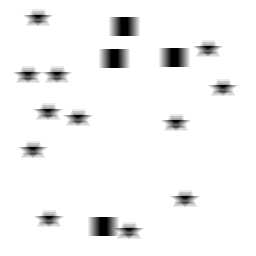
Squares: 4
Triangles: 0
Stars: 12
Total shapes: 16